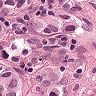
Metastatic tissue present: yes